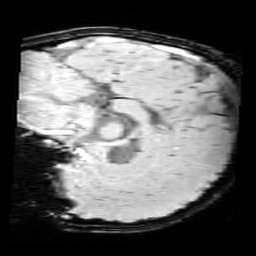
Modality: SWI
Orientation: sagittal
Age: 11
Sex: male
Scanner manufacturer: siemens
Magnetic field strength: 3 T
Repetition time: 0.027 s
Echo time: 0.02 s